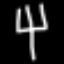
Label: fork